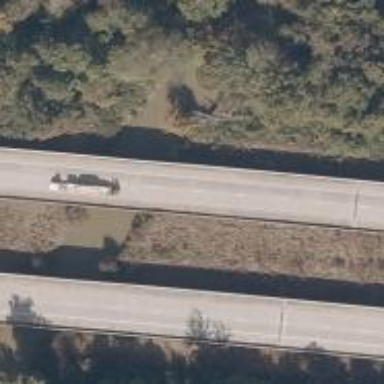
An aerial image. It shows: Motorway bridge.